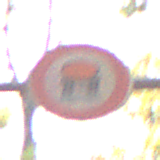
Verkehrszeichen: VerbotFahrzeugeWassergefaehrdenderLadung
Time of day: MorningAfternoon
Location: Outdoor (Nature)
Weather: Overcast
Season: Autumn
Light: Natural